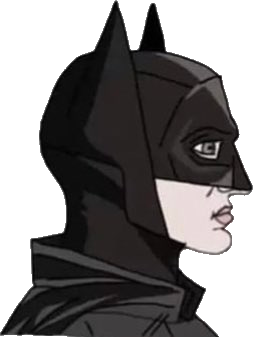
Label: 4_Yes_Chad